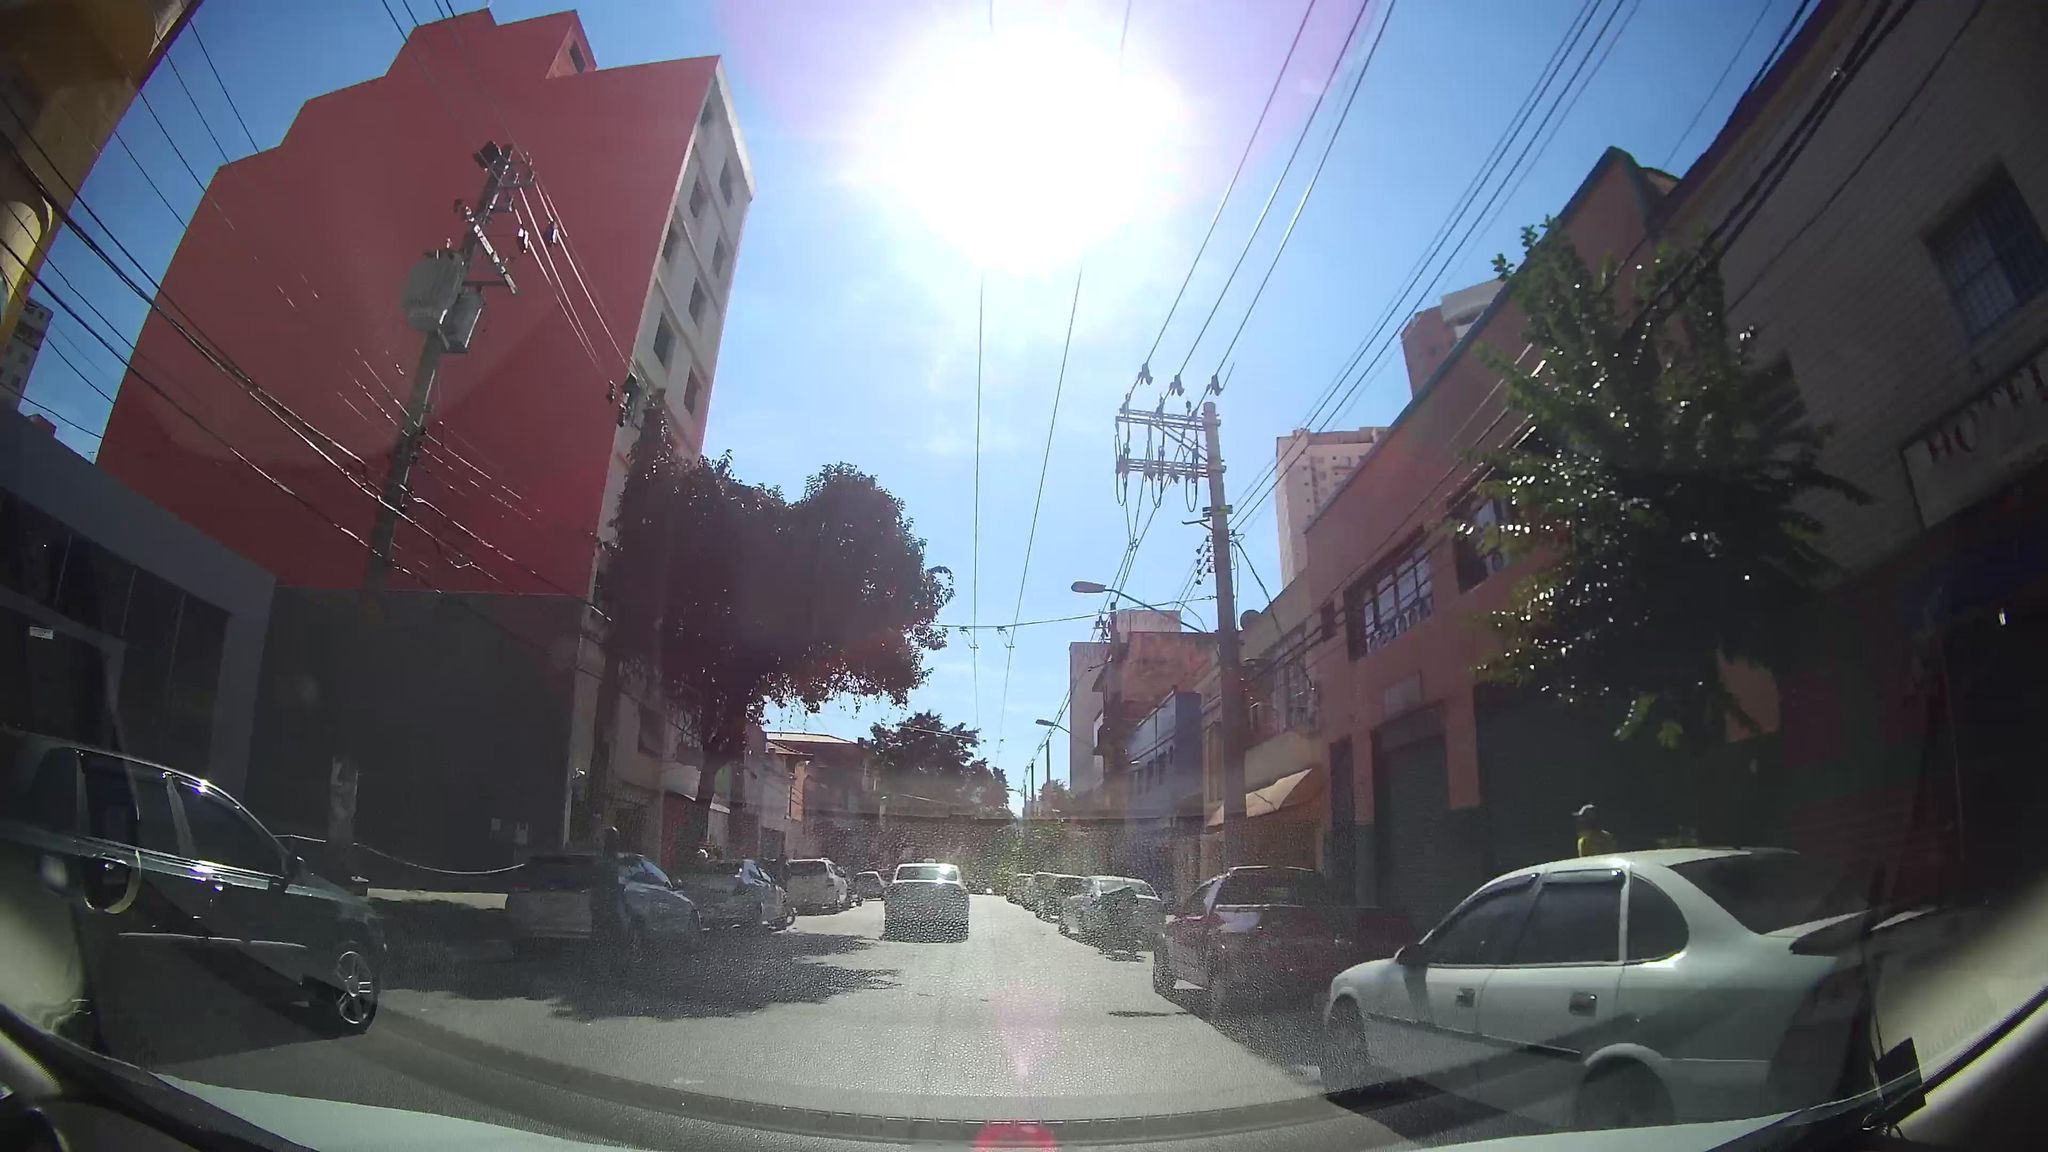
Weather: clear
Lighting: day
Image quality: good
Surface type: driving surface
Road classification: tertiary
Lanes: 2
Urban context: urban centre
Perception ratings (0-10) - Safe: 0.17, Lively: 6.43, Beautiful: 2.78, Boring: 7.53, Depressing: 2.27, Wealthy: 0.94